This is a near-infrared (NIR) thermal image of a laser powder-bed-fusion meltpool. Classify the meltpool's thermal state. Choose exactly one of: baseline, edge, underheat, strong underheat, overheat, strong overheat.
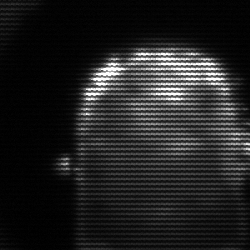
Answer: baseline